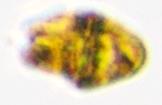
Label: Akashiwo